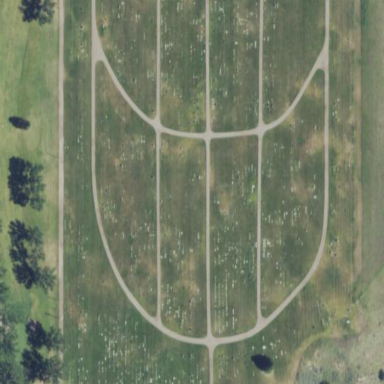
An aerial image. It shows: Cemetery.